【题型】填空题　【知识点】解析几何　【难度】easy
若$0<k<4$，直线$l_1:y-4=\dfrac{k}{2}(x-2)$和直线$l_2:y-4=-\dfrac{8}{k^2}(x-2)$与两坐标轴围成一个四边形，则使这个四边形面积最小的$k$值为\underline{\quad\quad}.
【解答】
\vspace{0.5cm}
\noindent\textbf{【答案】$\dfrac{1}{2}$}

\vspace{0.5cm}
\noindent\textbf{【分析】分别得出直线$l_1$和$l_2$过定点$B(2,4)$，以及$l_1$与$y$轴的交点$C(0,4-k)$，和$l_2$与$x$轴的交点$A\left(\dfrac{1}{2}k^2+2,0\right)$，结合三角形和梯形的面积公式，求得四边形的面积的表达式，即可求解.}

\vspace{0.5cm}
\noindent\textbf{【解析】如图所示，直线$l_1:y-4=\dfrac{k}{2}(x-2)$，过定点$B(2,4)$，与$y$轴的交点$C(0,4-k)$，}
\noindent\textbf{直线$l_2:y-4=-\dfrac{8}{k^2}(x-2)$过定点$B(2,4)$，与$x$轴的交点$A\left(\dfrac{1}{2}k^2+2,0\right)$，}
\noindent\textbf{由题意知，四边形的面积等于$\triangle ABD$的面积和梯形$OCBD$的面积之和，}
\noindent\textbf{所以所求四边形的面积为：$\dfrac{1}{2}\times4\times\left(\dfrac{1}{2}k^2+2-2\right)+\dfrac{2\times(4-k+4)}{2}=k^2-k+8$，}
\noindent\textbf{当$k=\dfrac{1}{2}$时，所求四边形的面积最小.}
\noindent\textbf{故答案为：$\dfrac{1}{2}$}

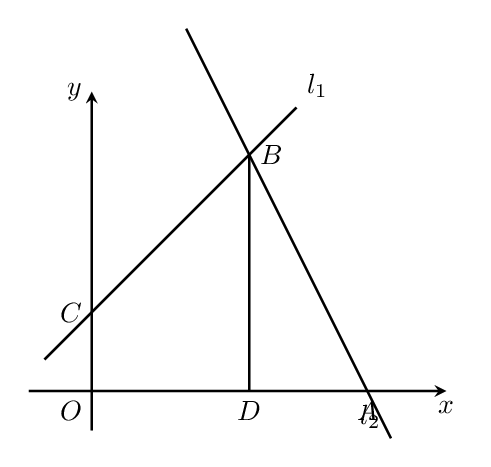